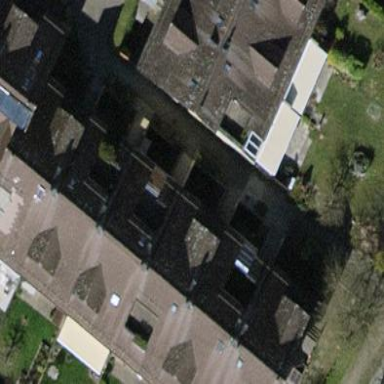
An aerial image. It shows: Terrace building.